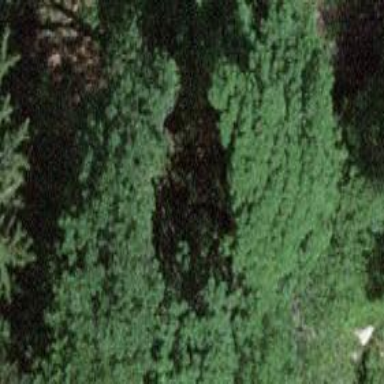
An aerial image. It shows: Forest with mix of leaf types.